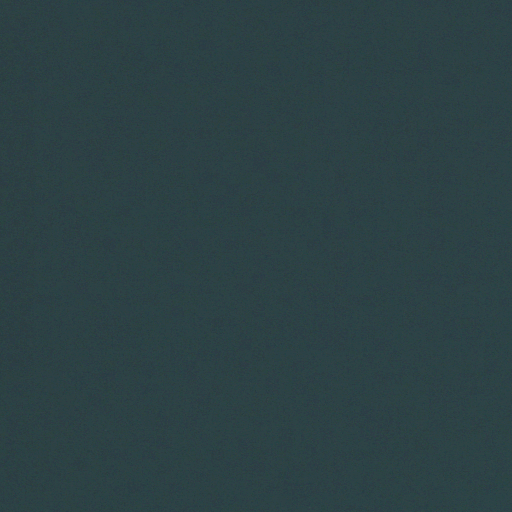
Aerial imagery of beach in Tennessee named Willow Beach (historical) containing open water and deciduous forest